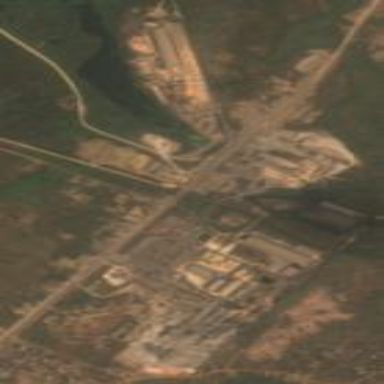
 it is Gas Turbine Combined Cycle Power Station completed in 2008. This station is owned by Olorunsogo Generation Company Limited."